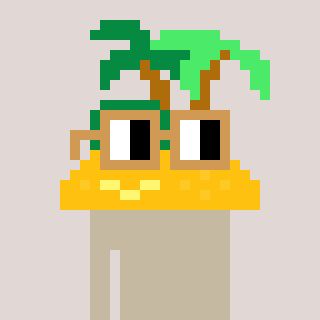
a pixel art character with square brown glasses, a island-shaped head and a bege-colored body on a warm background